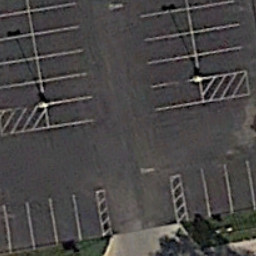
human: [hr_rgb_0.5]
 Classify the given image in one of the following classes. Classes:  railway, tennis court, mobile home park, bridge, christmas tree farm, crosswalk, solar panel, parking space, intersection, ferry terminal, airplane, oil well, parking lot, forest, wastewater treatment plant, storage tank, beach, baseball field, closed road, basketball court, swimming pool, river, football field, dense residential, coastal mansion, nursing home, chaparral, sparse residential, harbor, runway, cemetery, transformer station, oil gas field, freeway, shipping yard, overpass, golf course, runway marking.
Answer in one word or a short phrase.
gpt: parking space